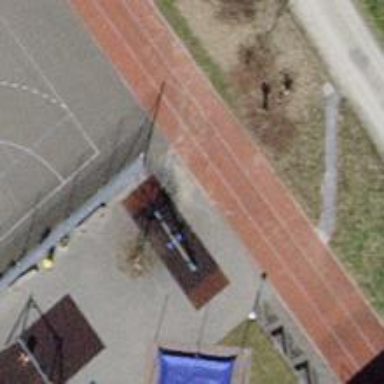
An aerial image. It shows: Playground featuring seesaw.